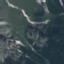
Label: HerbaceousVegetation